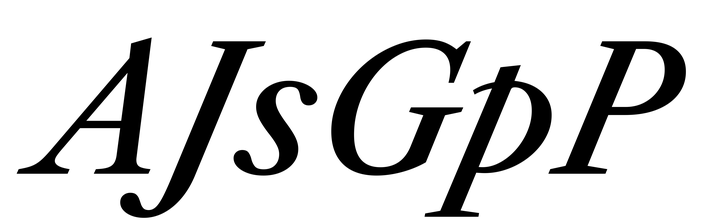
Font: LibreCaslonText-Italic_Medium_Italic